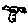
Label: bird